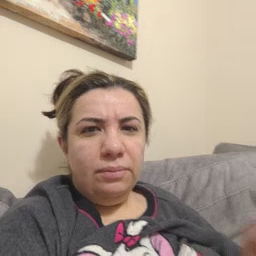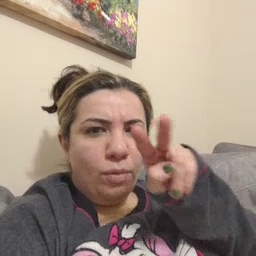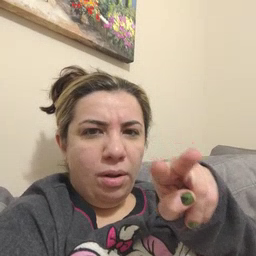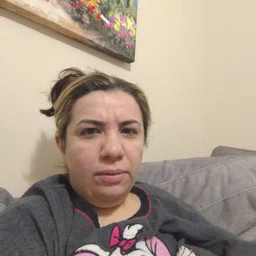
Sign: look